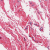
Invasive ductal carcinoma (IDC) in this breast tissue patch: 0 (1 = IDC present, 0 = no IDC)